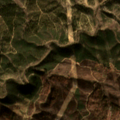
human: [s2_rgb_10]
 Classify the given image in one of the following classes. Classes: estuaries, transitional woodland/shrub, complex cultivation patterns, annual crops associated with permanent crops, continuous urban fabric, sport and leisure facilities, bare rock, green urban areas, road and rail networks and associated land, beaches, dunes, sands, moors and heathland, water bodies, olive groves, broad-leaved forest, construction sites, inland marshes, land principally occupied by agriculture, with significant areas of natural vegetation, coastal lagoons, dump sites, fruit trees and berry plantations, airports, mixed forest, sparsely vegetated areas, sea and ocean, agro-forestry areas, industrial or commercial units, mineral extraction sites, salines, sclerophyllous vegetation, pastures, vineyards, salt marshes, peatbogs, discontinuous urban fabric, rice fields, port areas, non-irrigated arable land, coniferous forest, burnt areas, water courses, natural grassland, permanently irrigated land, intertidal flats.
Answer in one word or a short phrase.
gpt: broad-leaved forest, sclerophyllous vegetation, transitional woodland/shrub